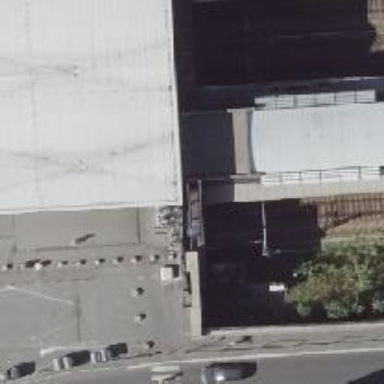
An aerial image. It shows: Close-up of railway platform edge.